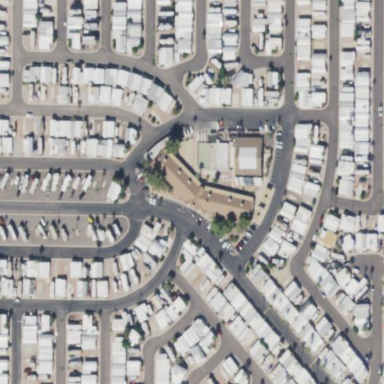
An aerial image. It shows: Residential area known as trailer park.